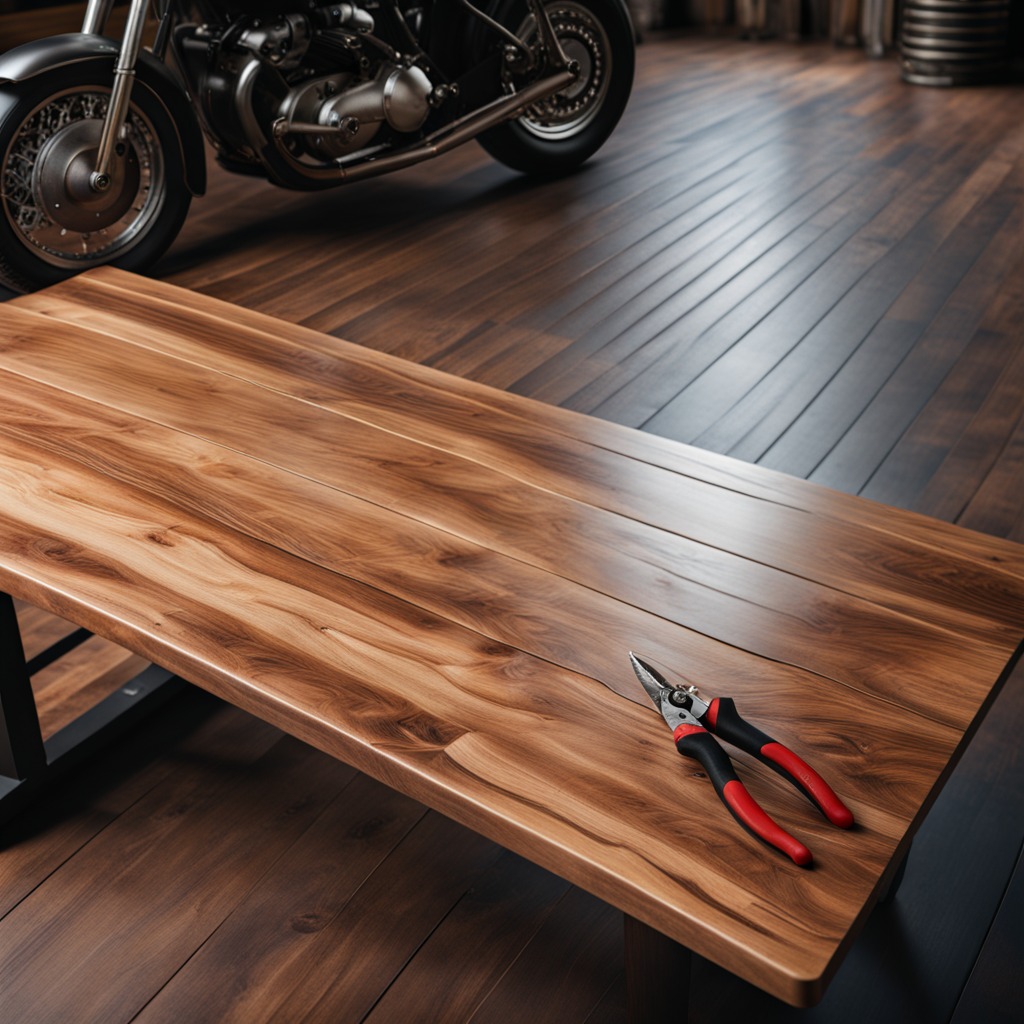
A plier is lying on the wooden table.